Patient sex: M
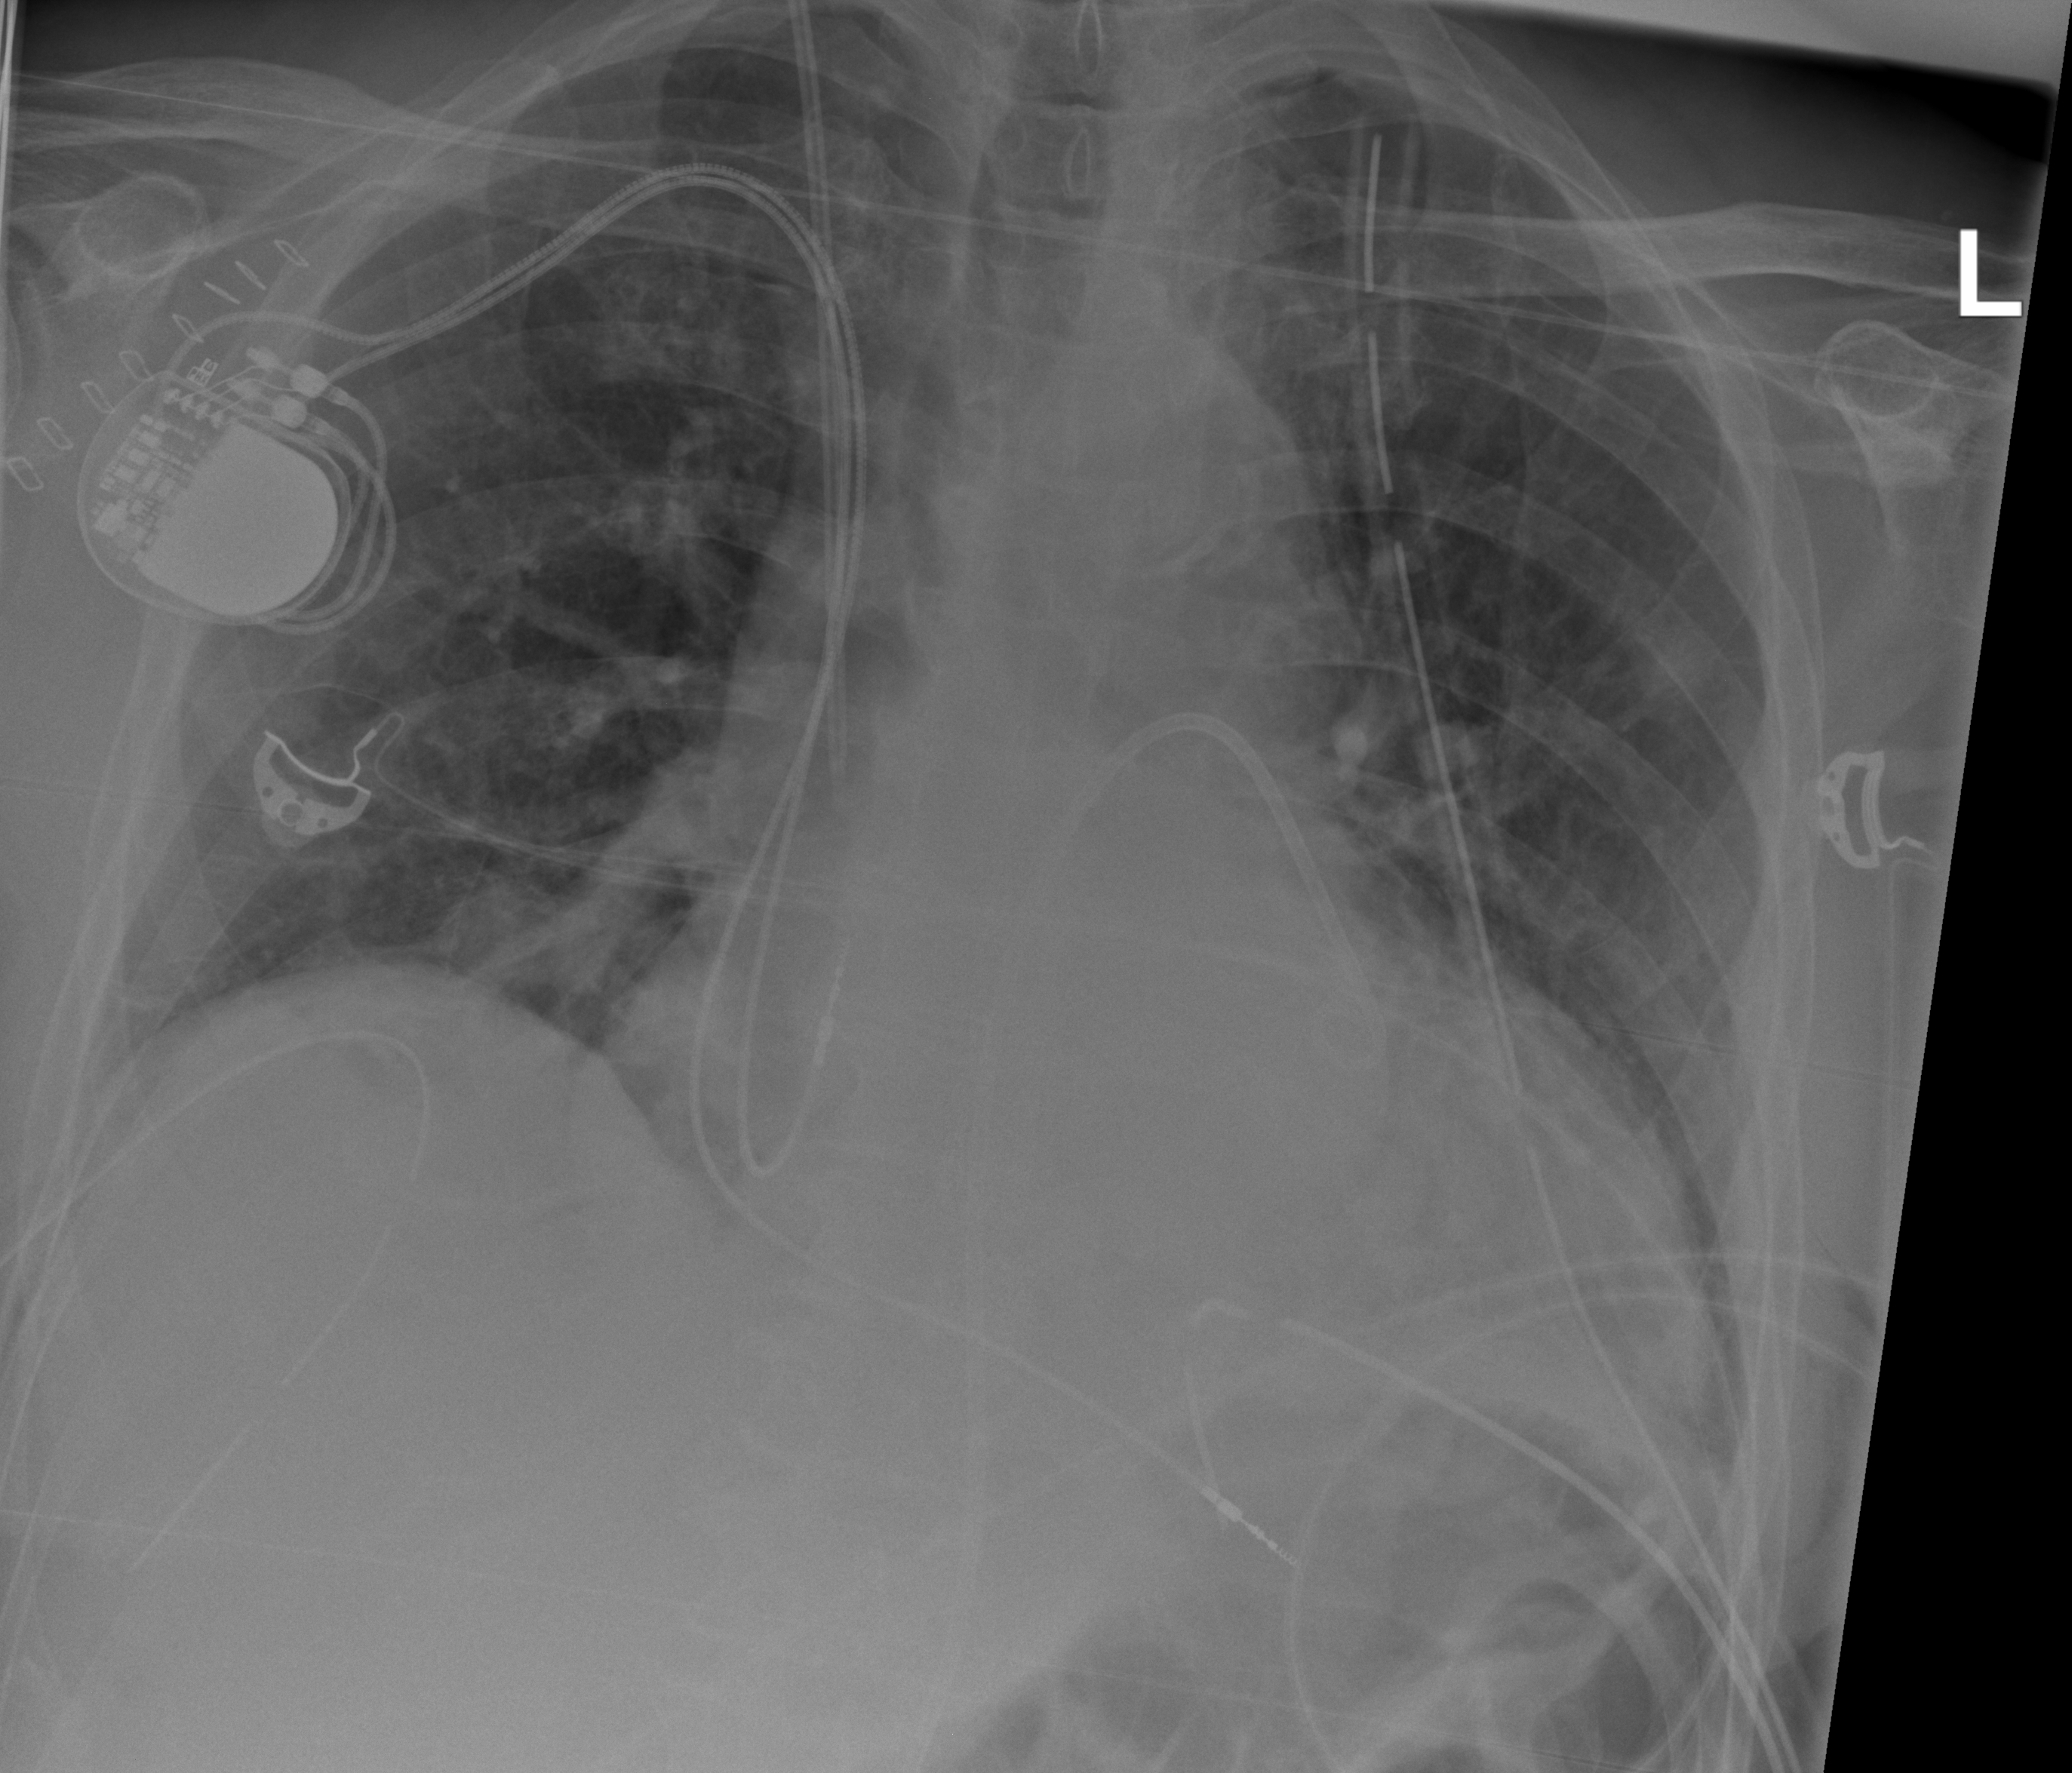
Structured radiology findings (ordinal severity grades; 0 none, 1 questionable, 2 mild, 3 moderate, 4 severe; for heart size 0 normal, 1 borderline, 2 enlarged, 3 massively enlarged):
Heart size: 2
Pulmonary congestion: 2
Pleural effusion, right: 2
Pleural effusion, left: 2
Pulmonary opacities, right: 2
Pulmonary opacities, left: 2
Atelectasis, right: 2
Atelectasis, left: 2